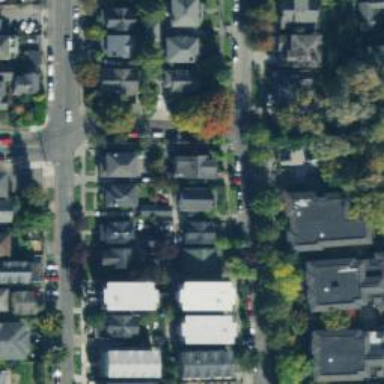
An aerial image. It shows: Residential road with separate sidewalk.